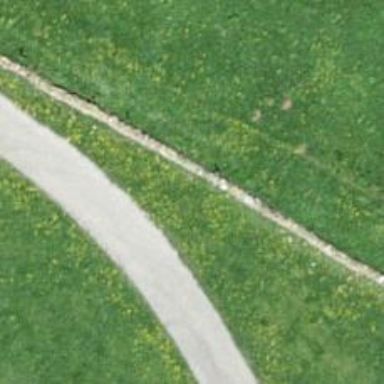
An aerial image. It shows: Dry stone wall barrier.